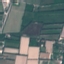
Label: PermanentCrop